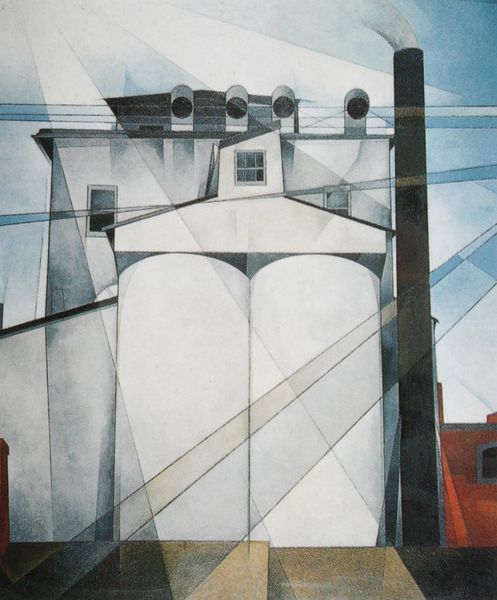
Titel: My Egypt
Künstler: Charles Demuth
Standort: New York (New York)
Institution: Whitney Museum of American Art
Schlagwörter: blau, dunkel, gemälde, himmel, meer, schatten, weiß, aquarell, gelb, kubismus, ocker, stadt, braun, fenster, grau, hell, holz, licht, schwarz, tür, zeichnung, dach, gebäude, haus, rot, beige, malerei, muster, wand, architektur, sockel, erde, häuser, gitter, qualm, rauch, sonne, boden, realismus, boot, kamin, rund, schornstein, turm, hellblau, klar, schiff, fassade, perspektive, moderne, abstrakt, flächen, modern, dächer, giebel, mauer, grafik, graphik, linien, fabrik, schlot, scheinwerfer, hafen, industrie, masten, luft, dunkelblau, tor, leuchten, reflexion, abstrahiert, pfosten, rechtecke, futurismus, maschine, schmutz, sonnenstrahl, türme, strahlen, beton, kabel, kreise, quer, schachtel, bauhaus, ecken, struktur, stange, konstruktivismus, bakterien, antennen, leitungen, silo, tank, tanks, winkel, kraftwerk, lüftung, scharf, rohre, schacht, kantig, feininger, abstakt, kape, röhren, zentrale, abgase, rören, decher, schlöthe, konstrktion, lüftungsschächte, aprisma, querungen, cubistisch, fosten, kapel